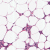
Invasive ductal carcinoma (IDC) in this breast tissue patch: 0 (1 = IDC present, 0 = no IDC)